Question: So my program is designed to manipulate certain coordinates in order to create this image:

So basically my program draw a bunch of random circles and I have to manipulate the line of equation to create the red sections. So far my image is the following:
<URL>
I can't seem to figure out how to add another line equation to create the other red section. Any help would be greatly appreciated!
'''
# using the SimpleGraphics library
from SimpleGraphics import *
# tell SimpleGraphics to only draw when I use the update() function
setAutoUpdate(False)
# use the random library to generate random numbers
import random
# size of the circles drawn
diameter = 15
resize(600, 400)
##
# returns a vaid color based on the input coordinates
#
# @param x is an x-coordinate
# @param y is a y-coordinate
# @return a colour based on the input x,y values for the given flag
##
def define_colour(x,y):
##
#add your code to this method and change the return value
slopeOne = (200 - 300)/(0-150)
b = 0 - (slopeOne * 200)
slopeTwo = (0-300)/(200 - 800)
b = 150 - (slopeTwo * 40)
lineEquationOne = (slopeOne * x) + b
lineEquationTwo = (slopeTwo * x) + b
if y > lineEquationOne:
return "red"
elif y > lineEquationTwo:
return "red"
else:
return 'white'
######################################################################
#
# Do NOT change anything below this line
#
######################################################################
# repeat until window is closed
while not closed():
for i in range(500):
# generate random x and y values
x = random.randint(0, getWidth())
y = random.randint(0, getHeight())
# set colour for current circle
setFill( define_colour(x,y) )
# draw the current circle
ellipse(x, y, diameter, diameter)
update()
'''
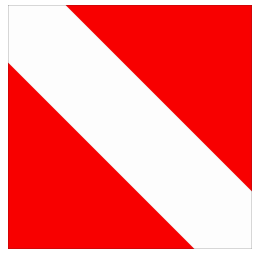
Answer: You're almost there. Add back in the commented lines for your second slope and equation and make sure your variable names match up. Then you just need to add an OR condition for your if statement to set the color based on each equation.
'''
# using the SimpleGraphics library
from SimpleGraphics import *
# tell SimpleGraphics to only draw when I use the update() function
setAutoUpdate(False)
# use the random library to generate random numbers
import random
# size of the circles drawn
diameter = 15
resize(600, 400)
##
# returns a valid color based on the input coordinates
#
# @param x is an x-coordinate
# @param y is a y-coordinate
# @return a colour based on the input x,y values for the given flag
##
def define_colour(x, y):
slopeOne = (200 - 300) / (0 - 150)
b = 0 - (slopeOne * 200)
slopeTwo = (200 - 300) / (0 - 150)
b2 = -50 - (slopeTwo * 200)
lineEquationOne = (slopeOne * x) + b
lineEquationTwo = (slopeTwo * x) + b2
if (y > lineEquationOne) | (y < lineEquationTwo):
return "white"
else:
return 'red'
######################################################################
#
# Do NOT change anything below this line
#
######################################################################
# repeat until window is closed
while not closed():
for i in range(500):
# generate random x and y values
x = random.randint(0, getWidth())
y = random.randint(0, getHeight())
# set colour for current circle
setFill(define_colour(x, y))
# draw the current circle
ellipse(x, y, diameter, diameter)
update()
'''